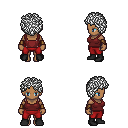
a pixel art fantasy rpg character, female body template, human, dark skin, maroon pirate shirt, red pants, white curly afro hairstyle, leather bracers, black shoes, four views (front, back, left, right), 2x2 character sprite sheet, small pixel art, hard edges, no anti-aliasing